Question: What I want to do is create a with video.
Add view in a ScrollView, a view for each video, and load into every view a picture from the corresponding video (waiting for the loading of each video). While holding down (TouchStart) on a view will be loaded in the view (preview) other images of the video (so to display the video preview directly in the mini view) until the finger is released (touchEnd).
So far , is ok, my problem is that I want by pressing (CLICK) on the mini-view the video was displayed in full screen!

Here is my code
'''
//****************************************************************************************************************
var arr_vidplayer_VARIE = [];
var arr_vidplayer_VARIE_duration = [];
var arr_vidplayer_VARIE_cont = [0,0,0,0,0,0,0,0,0,0,0,0,0,0,0,0,0,0,0,0,0,0,0,0,0,0,0,0,0,0,0,0,0,0,0,0,0,0,0,0,0,0,0,0,0,0,0];
var timer_VARIE = null;
var num_video_VARIE = 37;
var arr_view_VARIE = [];
var left_VARIE= -200;
var top_VARIE = -100;
var actual_video_VARIE = 1;
//****************************************************************************************************************
var win = Ti.UI.createWindow({
backgroundColor : 'white',
fullscreen : true
});
var scroll_VARIE = Ti.UI.createScrollView({
width : 1024,
height : 700,
top : 0
});
scroll_VARIE.addEventListener("scroll",function(e){
clearInterval(timer_VARIE);
});
//****************************************************************************************************************
function START_VARIE(){
if(actual_video_VARIE <= num_video_VARIE){
if((actual_video_VARIE-1) %4 == 0){
top_VARIE+=150;
left_VARIE=45;
}else{
left_VARIE+=245;
}
CREATE_VIDEO_VARIE(top_VARIE,left_VARIE,actual_video_VARIE);
}
}
function CREATE_VIDEO_VARIE(top,left,id){
var myurl = "/video/"+id+".mov";
var video = Titanium.Media.createVideoPlayer({
url : myurl,
mediaControlStyle : Titanium.Media.VIDEO_CONTROL_DEFAULT,
scalingMode : Titanium.Media.VIDEO_SCALING_ASPECT_FILL,
fullscreen : true,
id : parseInt(id),
autoplay : true,
//zIndex : 9999999999999
//visible : false
});
video.addEventListener("loadstate",function(e){
END_LOAD_VARIE(e.source.id,e.loadState);
});
arr_vidplayer_VARIE.push(video);
var view_video = Ti.UI.createView({
width : 200,
height : 120,
left : left,
top : top,
id : parseInt(id),
borderColor : "black"
});
view_video.addEventListener("touchstart",function(e){
var i = parseInt(e.source.id) - 1;
timer_VARIE = setInterval(function(e){
if(arr_vidplayer_VARIE_cont[i] < arr_vidplayer_VARIE_duration[i]){
arr_vidplayer_VARIE_cont[i]++;
var img = arr_vidplayer_VARIE[i].thumbnailImageAtTime(arr_vidplayer_VARIE_cont[i],Titanium.Media.VIDEO_TIME_OPTION_EXACT);
if(img == "[object TiBlob]"){
try{
arr_view_VARIE[i].children[0].image = arr_vidplayer_VARIE[i].thumbnailImageAtTime(arr_vidplayer_VARIE_cont[i],Titanium.Media.VIDEO_TIME_OPTION_EXACT);
}catch(e){
clearInterval(timer_VARIE);
}
}
}else{
arr_vidplayer_VARIE_cont[i] = 0;
}
},200);
});
view_video.addEventListener("touchend",function(e){
clearInterval(timer_VARIE);
});
view_video.addEventListener("click",function(e){
arr_vidplayer_VARIE[parseInt(e.source.id)-1].play();
Ti.API.info("play "+e.source.id);
});
var image_video = Ti.UI.createImageView({
width : 200,
height : 120,
left : 0,
top : 0,
id : parseInt(id),
});
var activity = Ti.UI.createActivityIndicator({
style : Ti.UI.iPhone.ActivityIndicatorStyle.DARK
});
view_video.add(image_video);
view_video.add(activity);
//win.add(video);
activity.show();
arr_view_VARIE.push(view_video);
scroll_VARIE.add(view_video);
}
function END_LOAD_VARIE(id,state){
if(parseInt(state) == 3){
arr_view_VARIE[id-1].children[1].hide();
arr_view_VARIE[id-1].children[0].image = arr_vidplayer_VARIE[id-1].thumbnailImageAtTime(1,Titanium.Media.VIDEO_TIME_OPTION_EXACT);
arr_vidplayer_VARIE_duration.push(parseInt(arr_vidplayer_VARIE[id-1].getDuration()/1000));
actual_video_VARIE++;
START_VARIE();
}
}
//****************************************************************************************************************
START_VARIE();
win.add(scroll_VARIE);
win.open();
//****************************************************************************************************************
'''
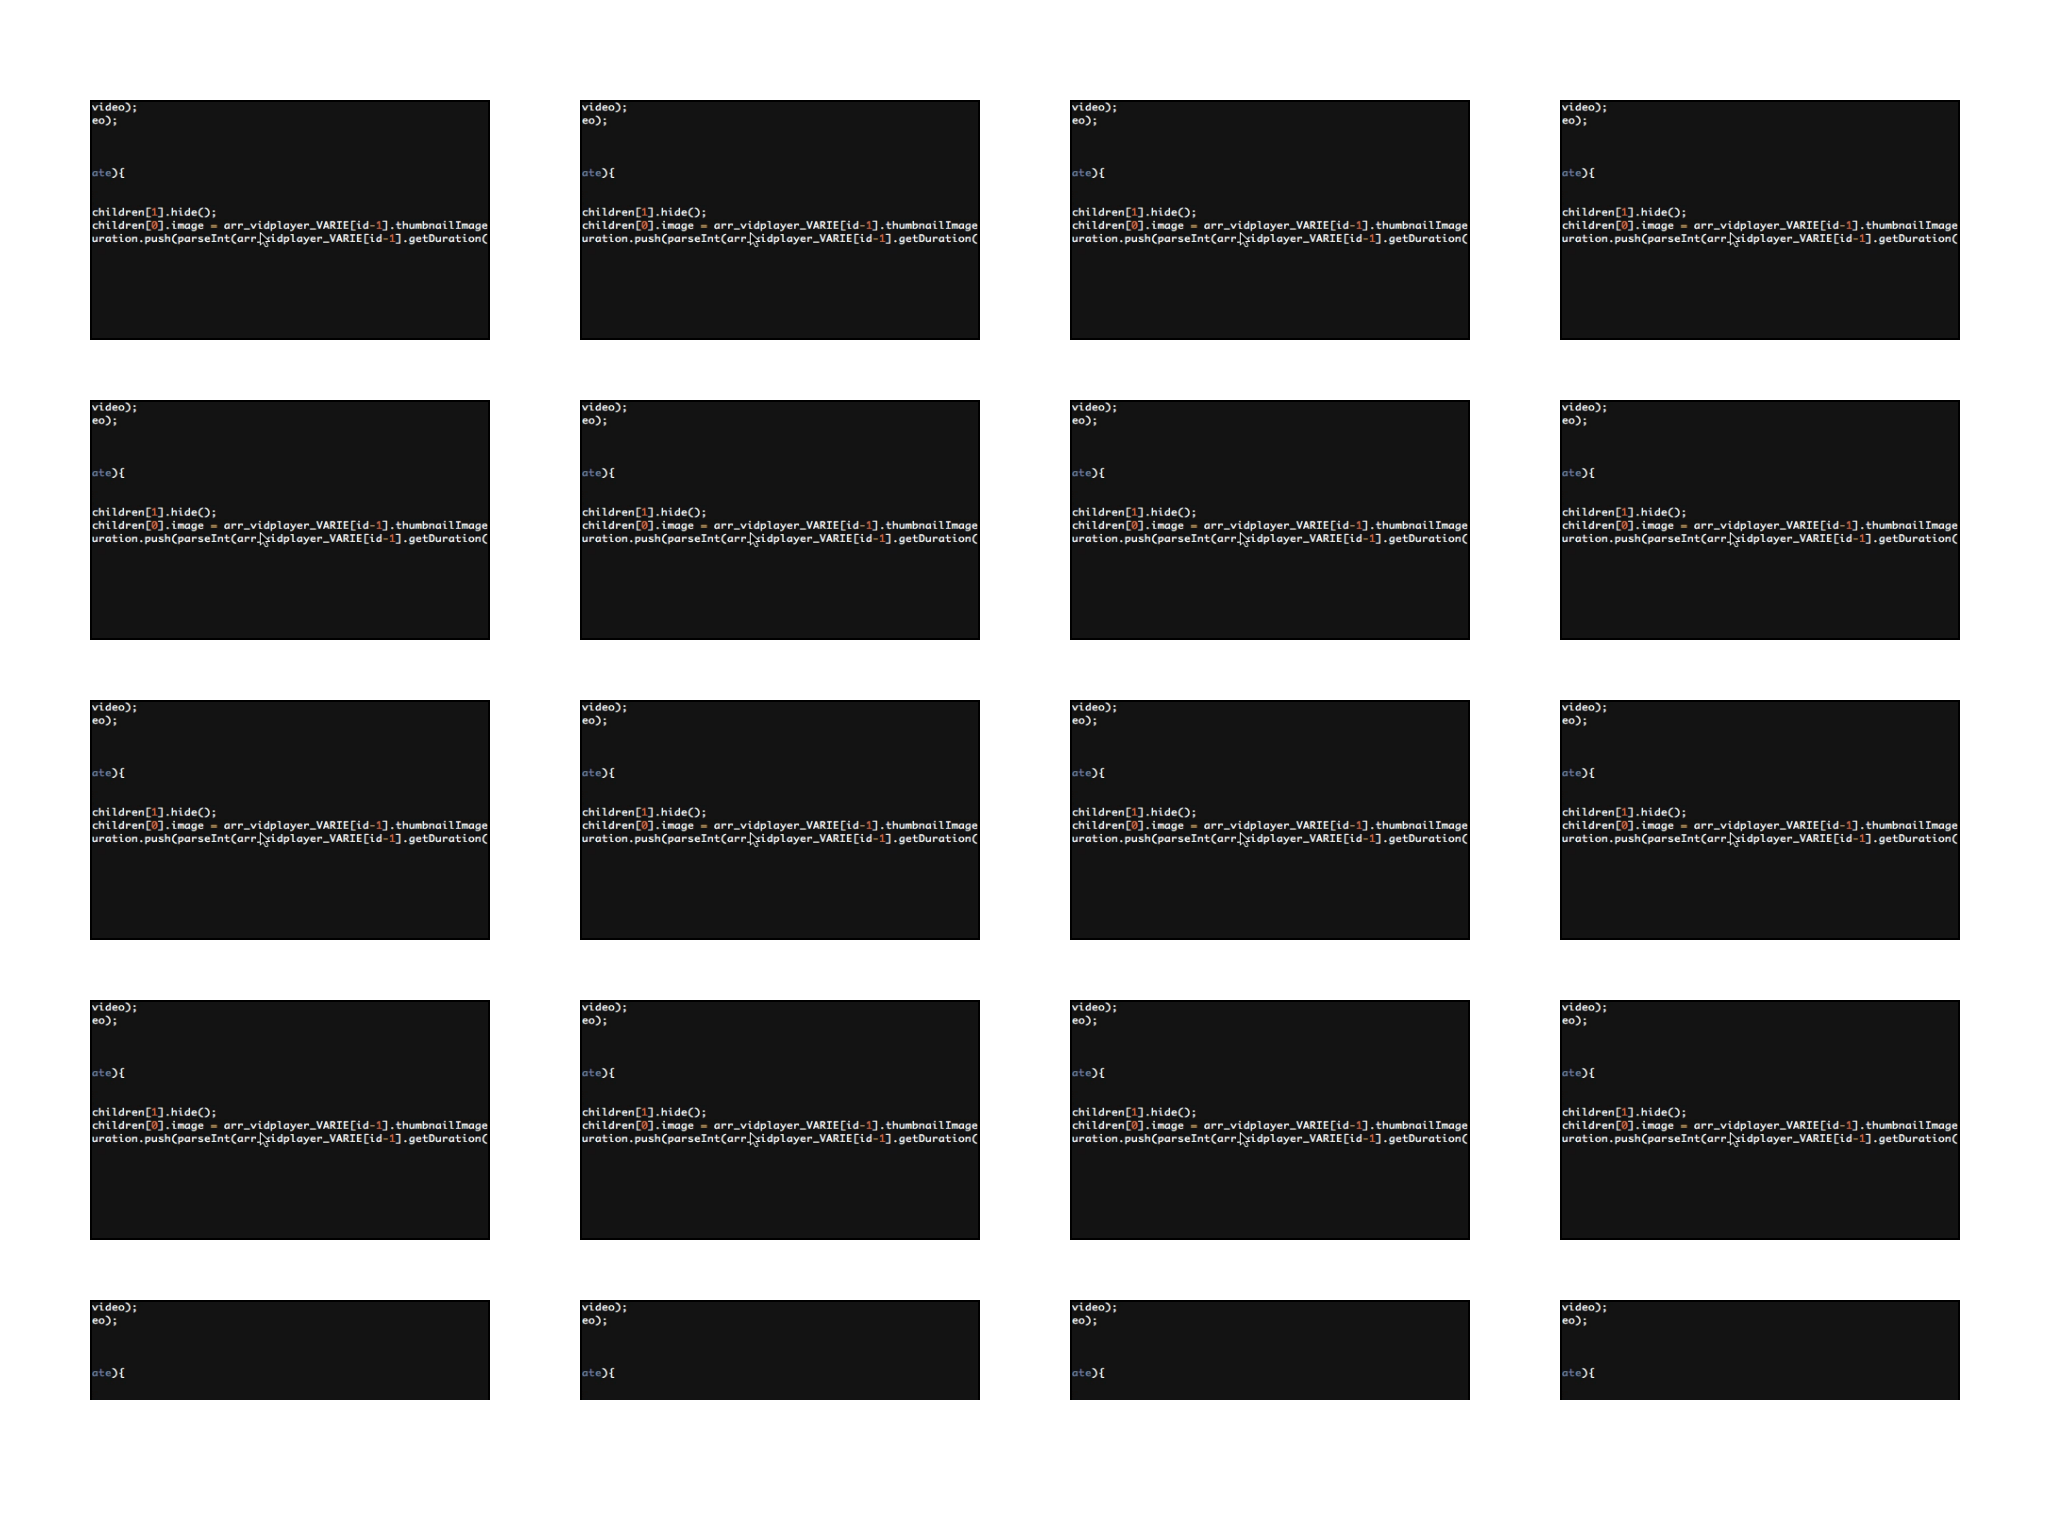
Answer: Appcelerator Documentation declare that fullscreen property on iOS, before the movie player's view is visible has no effect. Try:
'''
var video = Titanium.Media.createVideoPlayer({
url : myurl,
mediaControlStyle : Titanium.Media.VIDEO_CONTROL_DEFAULT,
scalingMode : Titanium.Media.VIDEO_SCALING_ASPECT_FILL,
fullscreen : false,
id : parseInt(id),
autoplay : true
});
'''
and
'''
view_video.addEventListener("click",function(e){
view_video.setFullscreen(true);
arr_vidplayer_VARIE[parseInt(e.source.id)-1].play();
Ti.API.info("play "+e.source.id);
});
'''